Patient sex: M
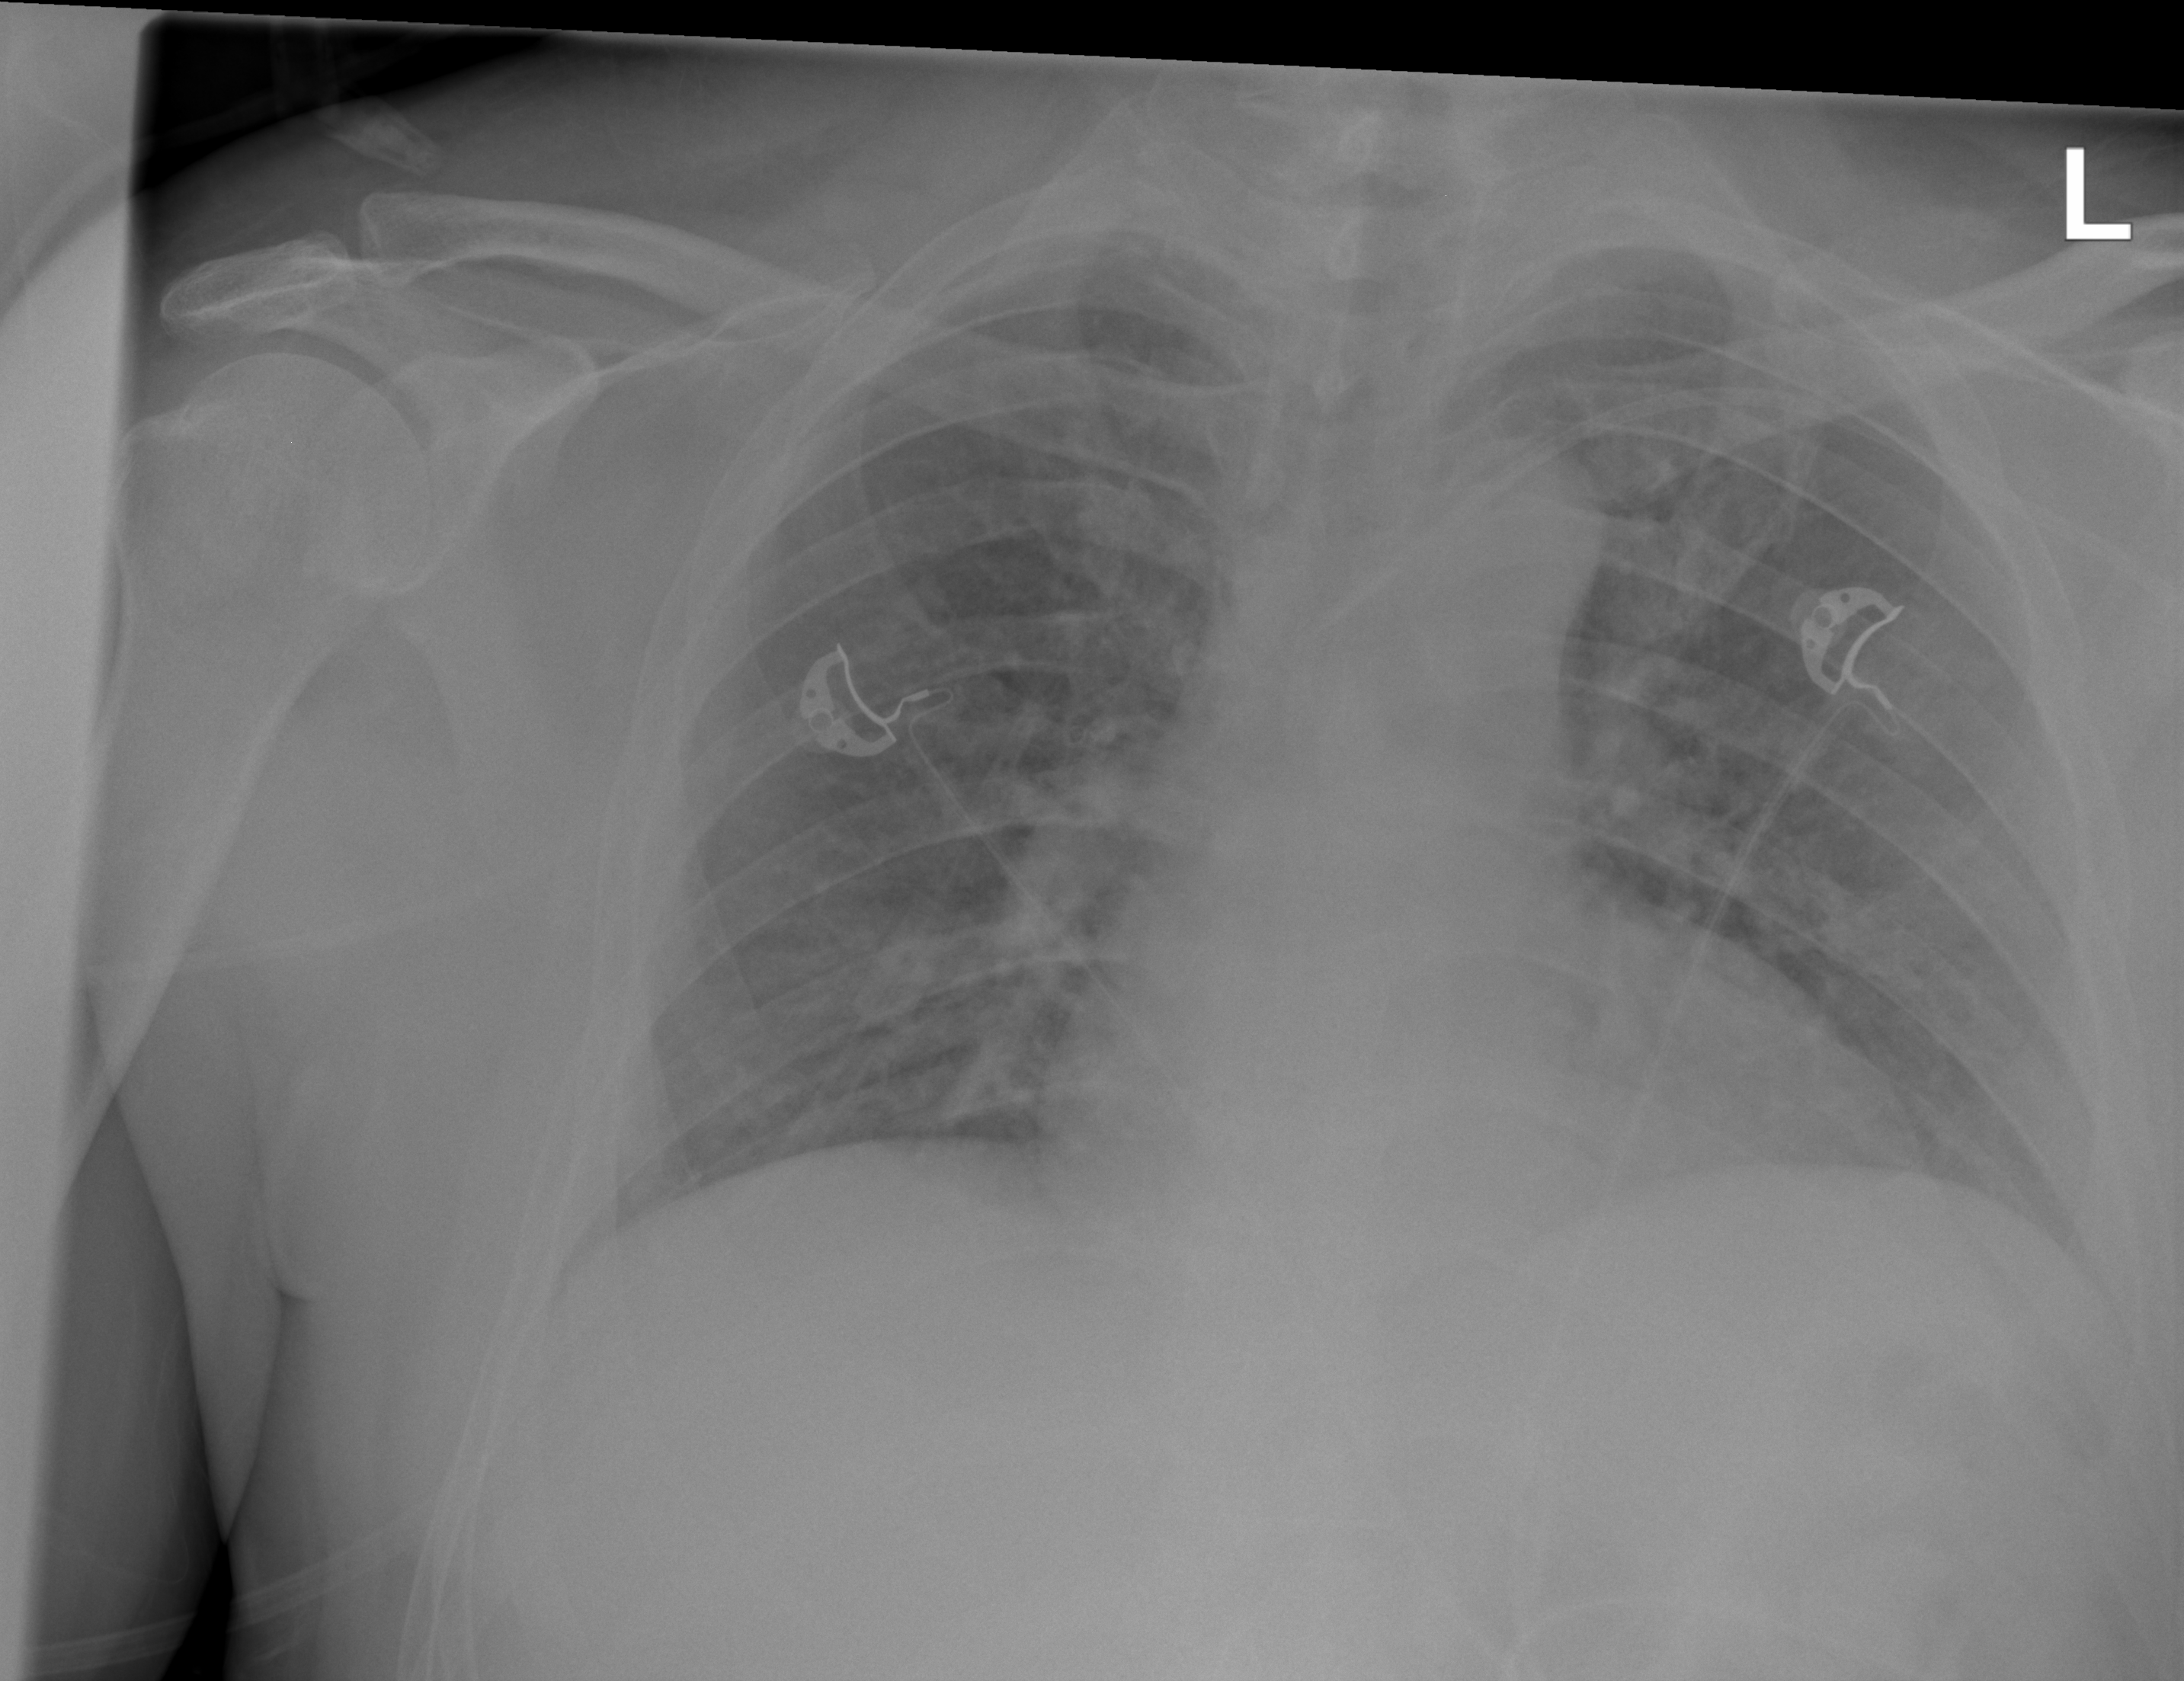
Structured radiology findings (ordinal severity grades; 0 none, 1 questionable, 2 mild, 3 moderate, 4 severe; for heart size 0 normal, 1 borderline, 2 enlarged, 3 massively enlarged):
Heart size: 0
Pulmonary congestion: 2
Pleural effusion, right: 0
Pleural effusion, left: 0
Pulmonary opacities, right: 1
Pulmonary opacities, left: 1
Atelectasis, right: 0
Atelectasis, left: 0